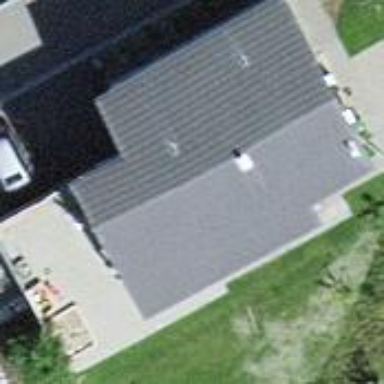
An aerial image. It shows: Simple house.